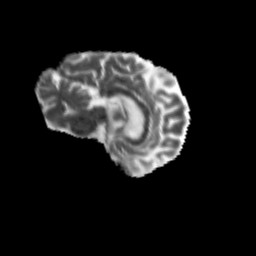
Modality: MD
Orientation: sagittal
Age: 67
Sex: female
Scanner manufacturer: siemens
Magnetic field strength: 3 T
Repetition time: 4.71 s
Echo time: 0.0906 s